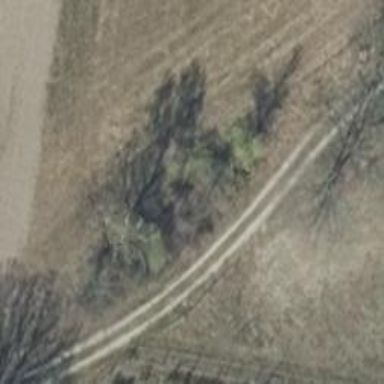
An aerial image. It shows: Row of deciduous broadleaved trees.